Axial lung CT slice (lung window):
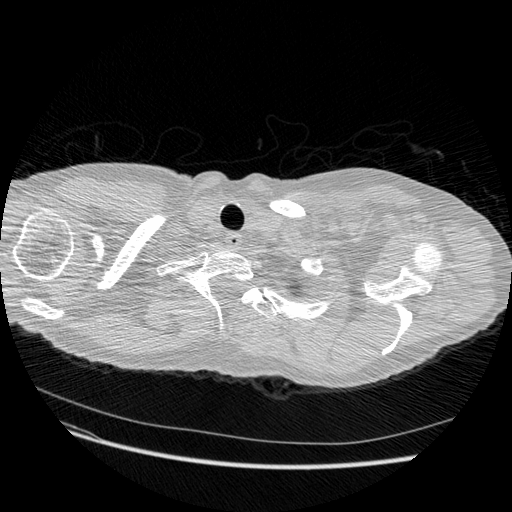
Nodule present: no